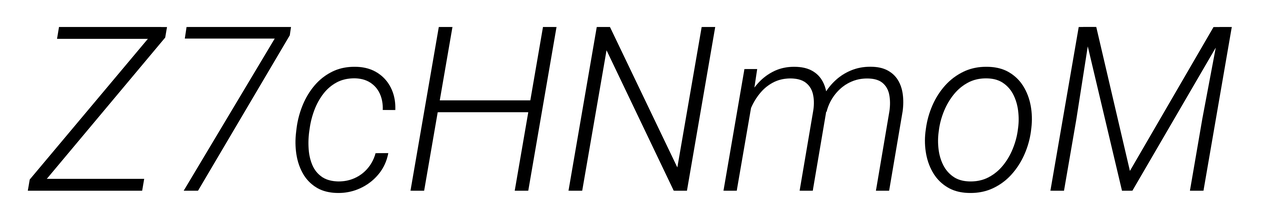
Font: Roboto-Italic_Light_Italic